Interaction volume radius: 10 \u00c5
Interaction volume height: 20 \u00c5
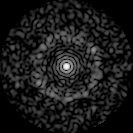
Disorder parameter: 0.8392